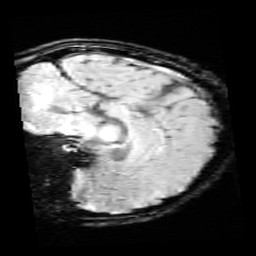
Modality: SWI
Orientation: sagittal
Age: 12
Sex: female
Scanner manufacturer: siemens
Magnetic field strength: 3 T
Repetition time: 0.027 s
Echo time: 0.02 s